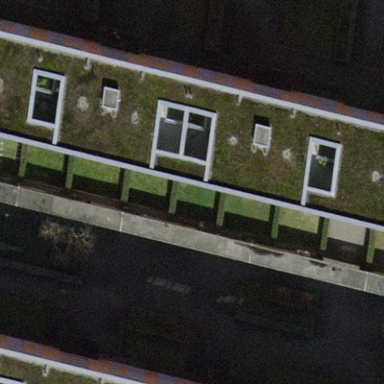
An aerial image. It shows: Roof with bicycle parking available.